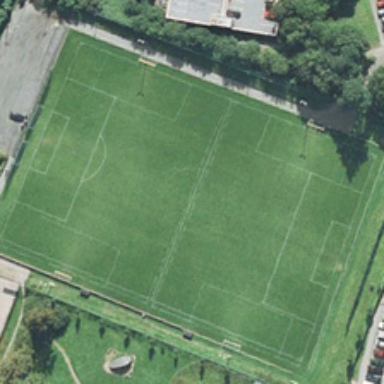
The playground consists of a red track and a green football field .